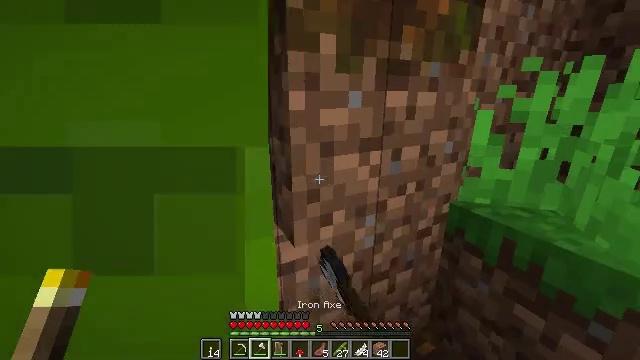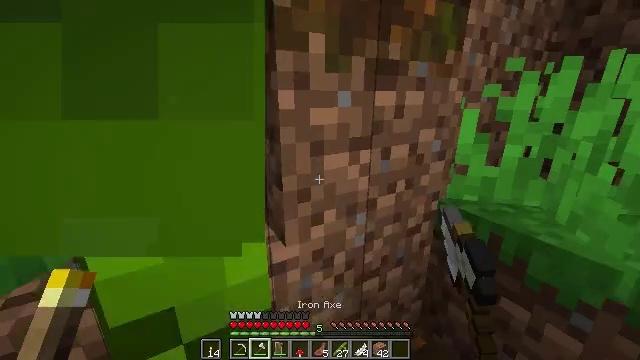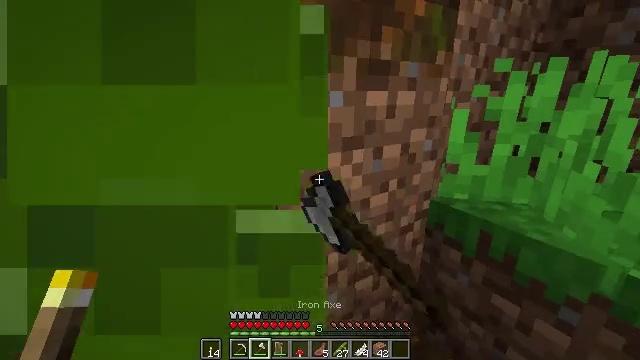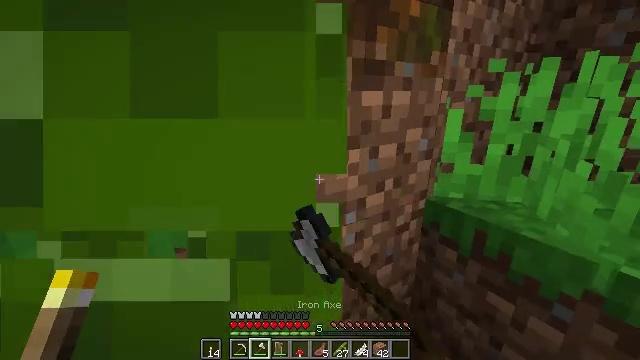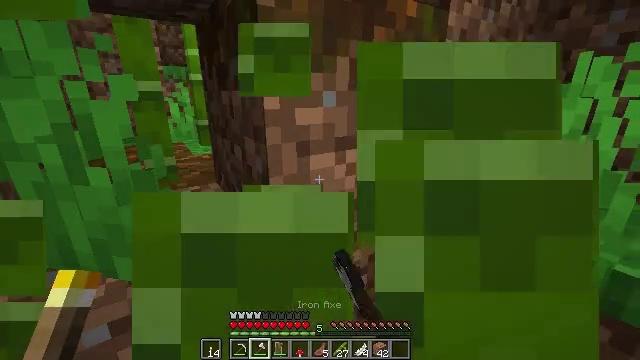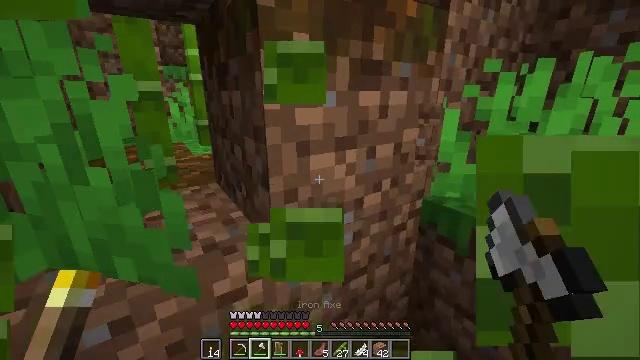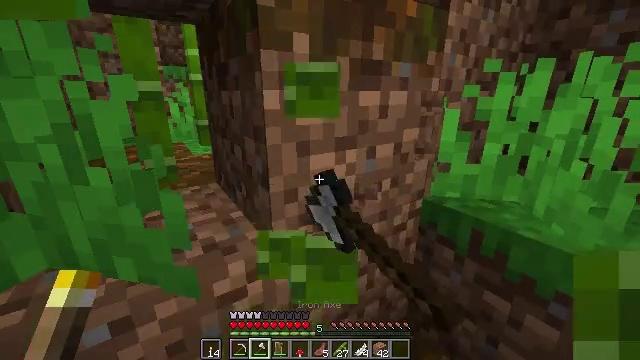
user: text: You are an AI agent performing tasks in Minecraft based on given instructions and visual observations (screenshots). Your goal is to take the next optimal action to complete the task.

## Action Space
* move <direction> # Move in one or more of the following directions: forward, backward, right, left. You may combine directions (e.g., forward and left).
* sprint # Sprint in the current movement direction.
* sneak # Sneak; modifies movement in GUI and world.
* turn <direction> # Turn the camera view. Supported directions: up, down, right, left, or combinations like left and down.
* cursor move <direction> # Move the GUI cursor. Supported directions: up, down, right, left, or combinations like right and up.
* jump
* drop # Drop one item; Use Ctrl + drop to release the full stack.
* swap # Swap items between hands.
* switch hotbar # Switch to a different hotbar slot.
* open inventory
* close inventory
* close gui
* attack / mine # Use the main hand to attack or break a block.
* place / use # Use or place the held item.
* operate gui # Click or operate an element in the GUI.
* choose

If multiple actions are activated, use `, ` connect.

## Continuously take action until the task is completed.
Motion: motion action
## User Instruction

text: Harvest bamboo from the farm.
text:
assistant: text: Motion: turn right, attack / mine
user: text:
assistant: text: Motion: turn right, attack / mine
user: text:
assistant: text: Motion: attack / mine
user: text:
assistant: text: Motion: attack / mine
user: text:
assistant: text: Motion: attack / mine
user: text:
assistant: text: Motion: attack / mine
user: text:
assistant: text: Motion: attack / mine